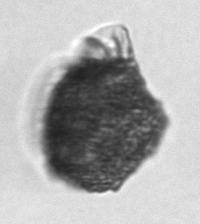
Label: Dinophysis_norvegica